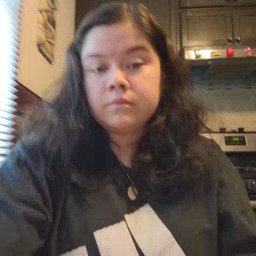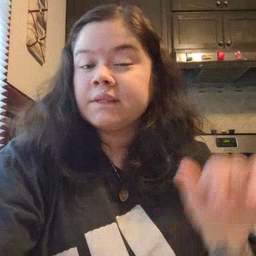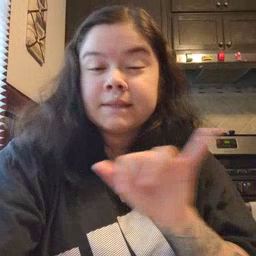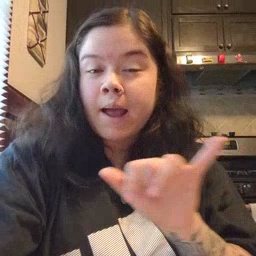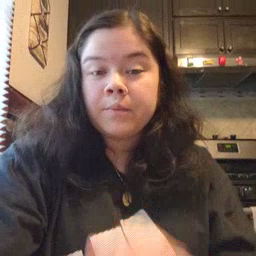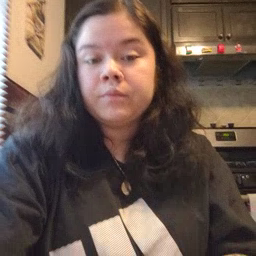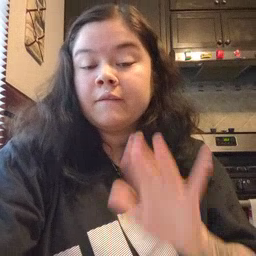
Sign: same